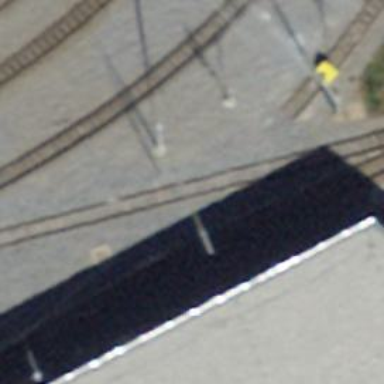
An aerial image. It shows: Narrow-gauge railway track with one electrified contact line.